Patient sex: F
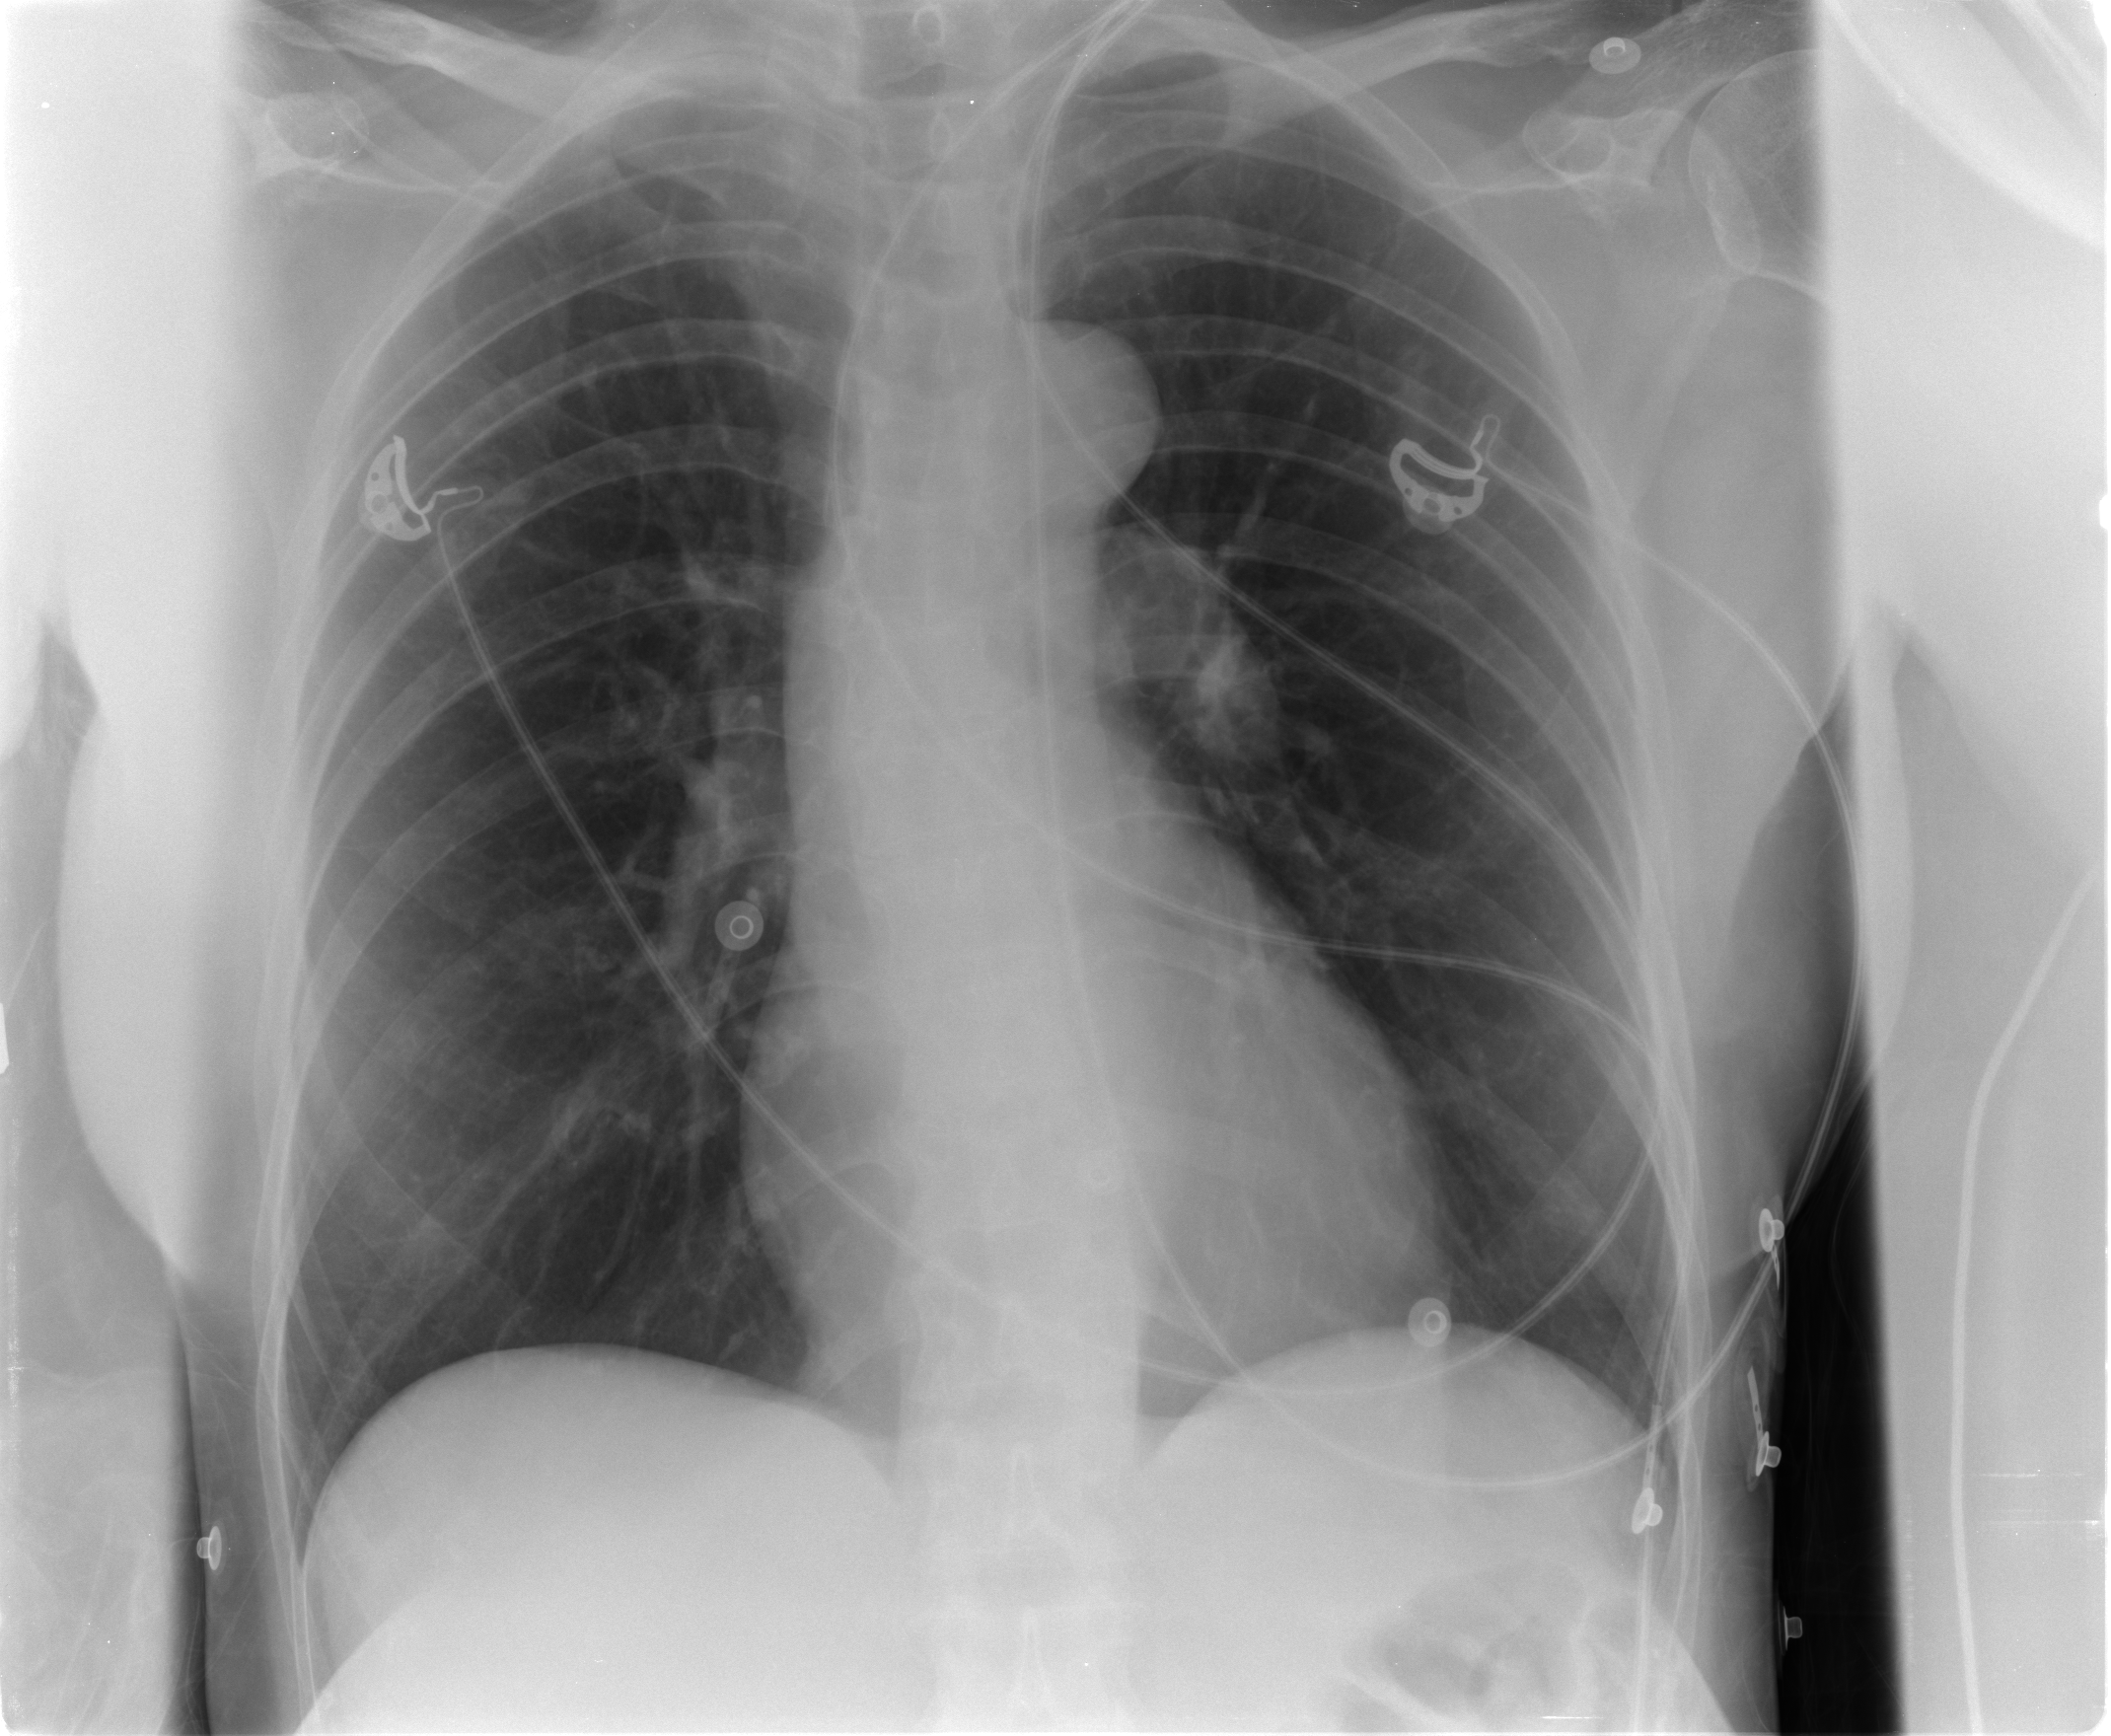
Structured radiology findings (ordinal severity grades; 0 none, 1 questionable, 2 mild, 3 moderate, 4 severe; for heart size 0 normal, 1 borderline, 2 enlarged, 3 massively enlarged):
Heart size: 0
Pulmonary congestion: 0
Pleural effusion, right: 0
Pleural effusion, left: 0
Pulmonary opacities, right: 0
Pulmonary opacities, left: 0
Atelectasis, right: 2
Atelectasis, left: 0